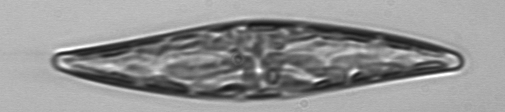
Label: Pleurosigma